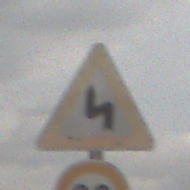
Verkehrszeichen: DoppelkurveZunaechstLinks
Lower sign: Geschwindigkeit80
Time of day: MorningAfternoon
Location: Outdoor (Nature)
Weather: Overcast
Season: NotSpecified
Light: Natural